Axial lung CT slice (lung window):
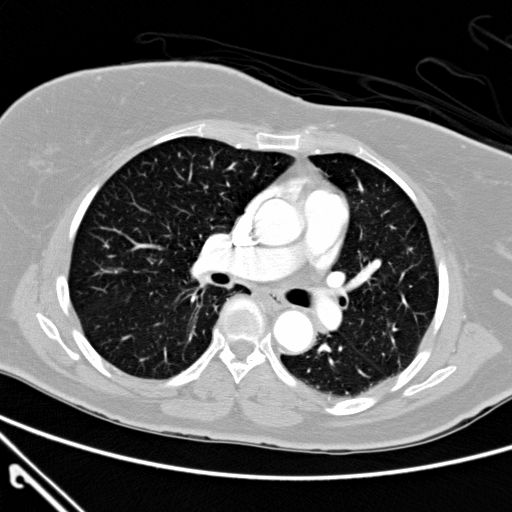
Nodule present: no